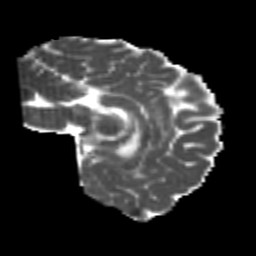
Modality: MD
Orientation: sagittal
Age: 25
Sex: male
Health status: healthy
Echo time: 0.074 s